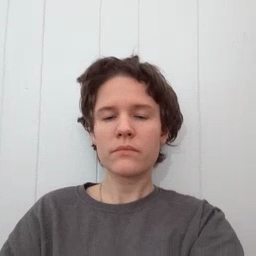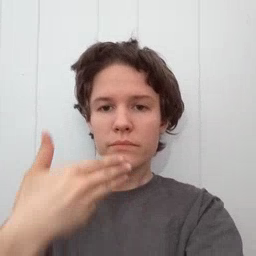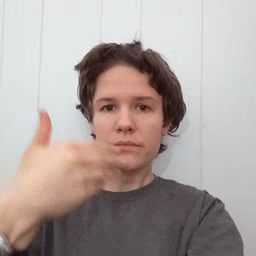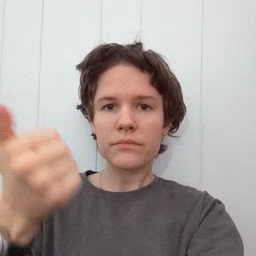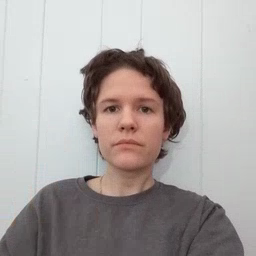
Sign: better